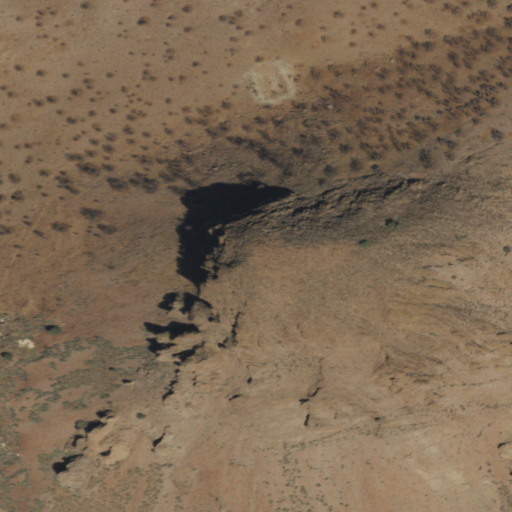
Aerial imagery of mountain in Nevada named Sugarloaf containing shrub, low intensity development, and medium intensity development